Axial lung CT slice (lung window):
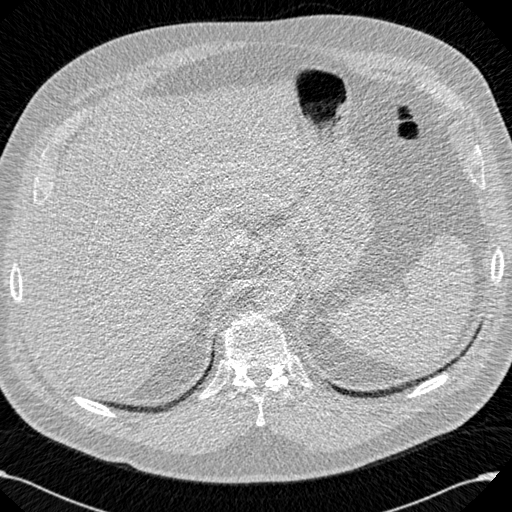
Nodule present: no